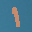
Label: 1